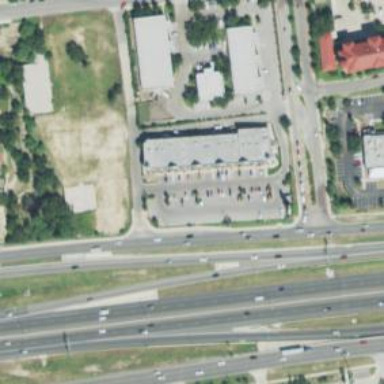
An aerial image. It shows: Secondary road with frontage road alongside.